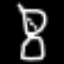
Label: hourglass